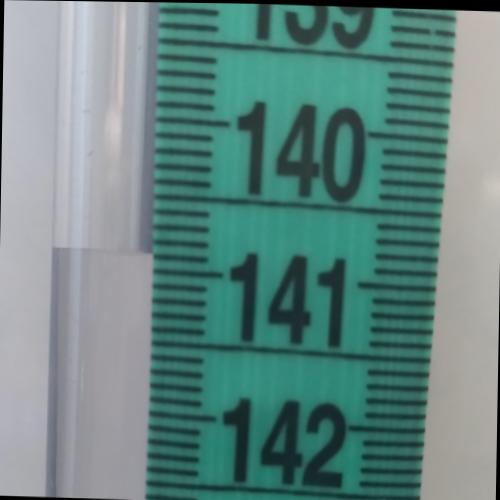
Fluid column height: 140.9 cm